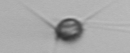
Label: Acanthoica_quattrospina